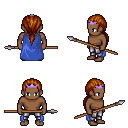
a pixel art fantasy rpg character, male body template, human, dark skin, blue cape, metal pants, brunette ponytail hairstyle, purple tiara, spear, four views (front, back, left, right), 2x2 character sprite sheet, small pixel art, hard edges, no anti-aliasing